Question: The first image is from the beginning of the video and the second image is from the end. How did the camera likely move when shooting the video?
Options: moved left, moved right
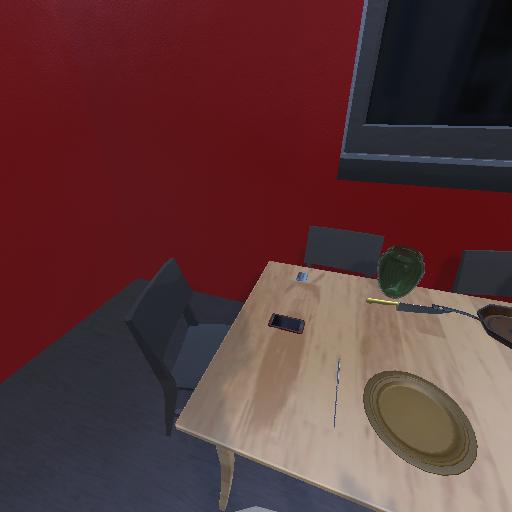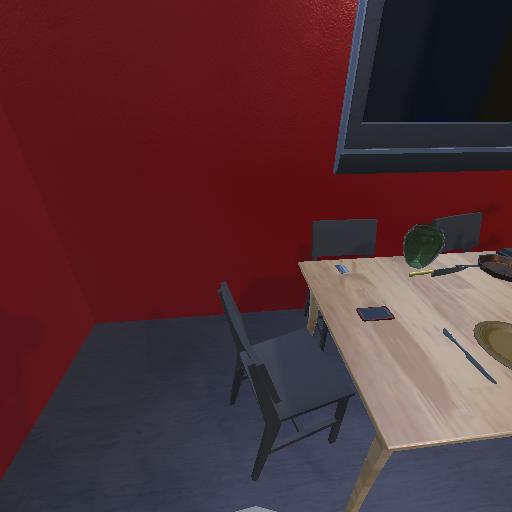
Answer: moved left